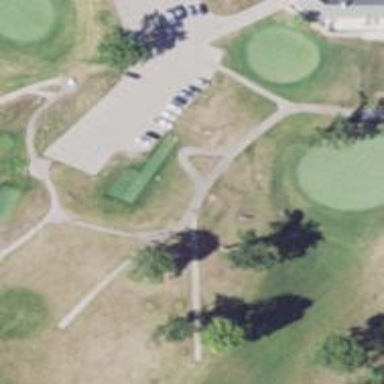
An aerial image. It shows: Pathway for golfing.